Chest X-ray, AP view. Patient: 10 years old, sex F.
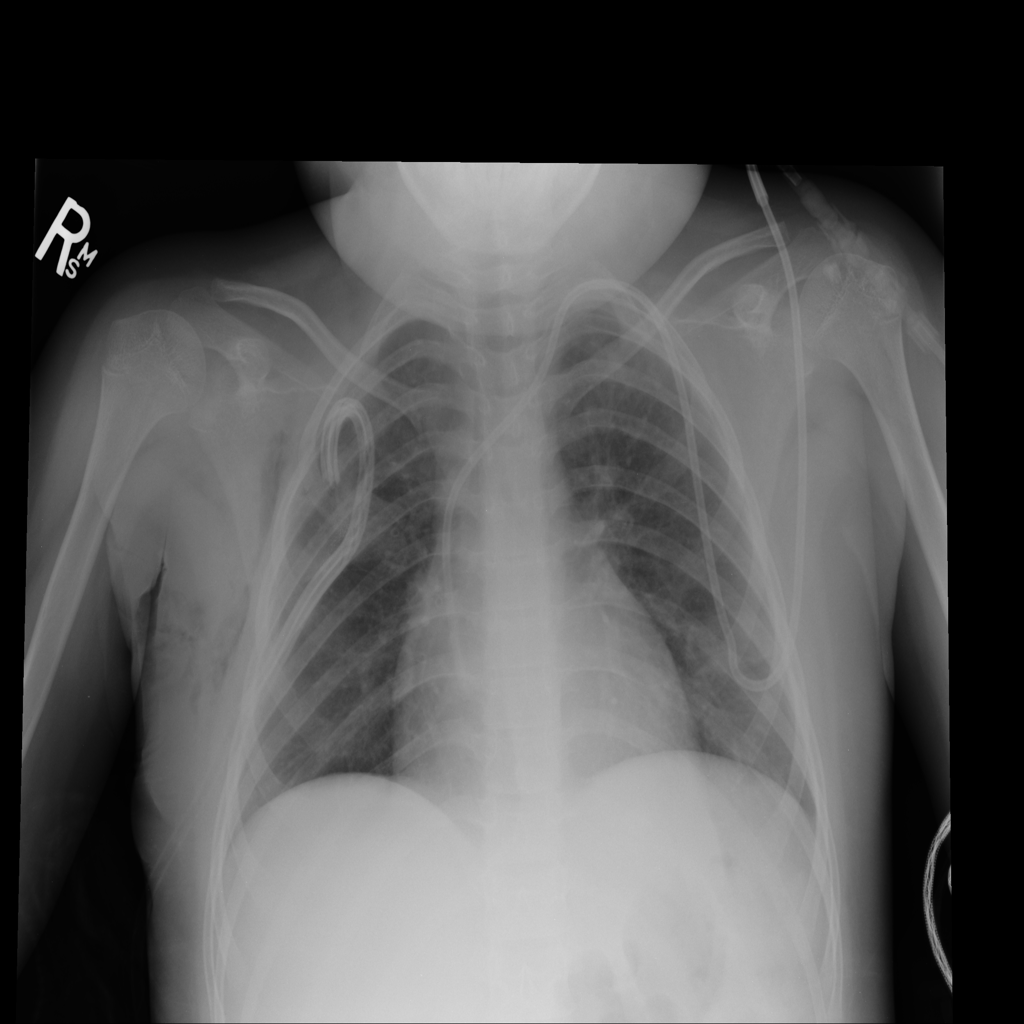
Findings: Infiltration